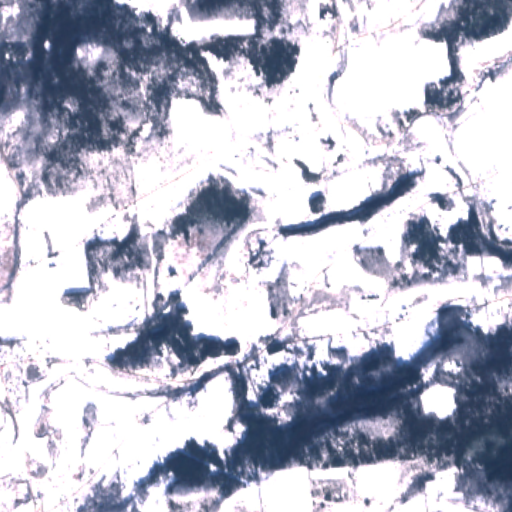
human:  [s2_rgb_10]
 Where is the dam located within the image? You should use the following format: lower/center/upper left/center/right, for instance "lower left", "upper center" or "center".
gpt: The dam is located in the lower center of the image.
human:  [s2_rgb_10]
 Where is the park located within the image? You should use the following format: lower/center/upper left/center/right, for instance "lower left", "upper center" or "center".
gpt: The park is located in the lower left of the image.
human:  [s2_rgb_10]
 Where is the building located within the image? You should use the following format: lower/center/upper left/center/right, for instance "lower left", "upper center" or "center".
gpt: The building is located in the lower left of the image.
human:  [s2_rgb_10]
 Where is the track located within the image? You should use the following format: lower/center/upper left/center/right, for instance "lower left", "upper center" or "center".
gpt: There is no track in the image.